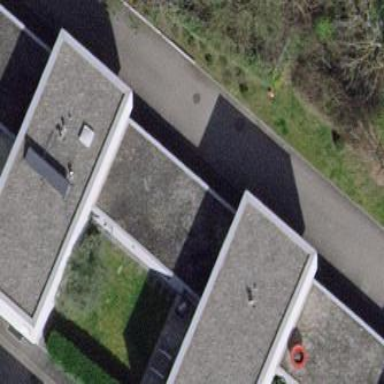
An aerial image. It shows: View of roof of building.